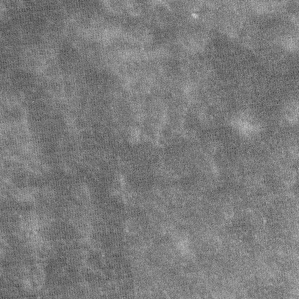
Label: frost